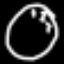
Label: clock